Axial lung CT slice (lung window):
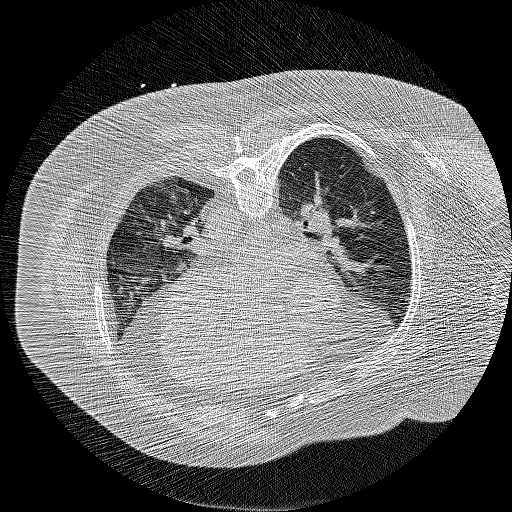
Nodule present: no